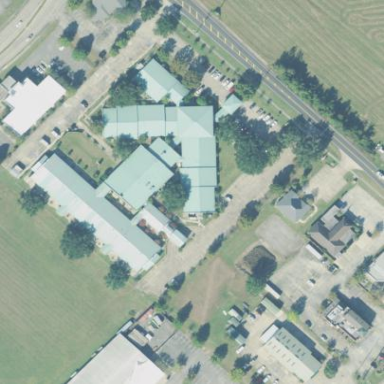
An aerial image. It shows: Nursing home building.